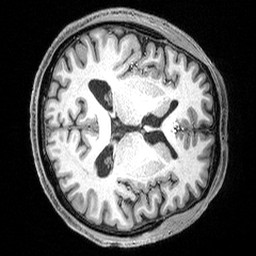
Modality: T1w
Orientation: axial
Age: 21
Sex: female
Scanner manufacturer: siemens
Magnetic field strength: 3 T
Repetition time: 2.3 s
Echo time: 0.00298 s